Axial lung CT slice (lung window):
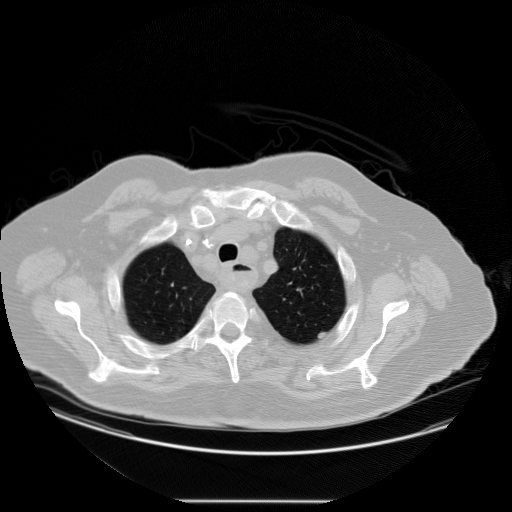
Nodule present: yes
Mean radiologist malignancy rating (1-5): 3